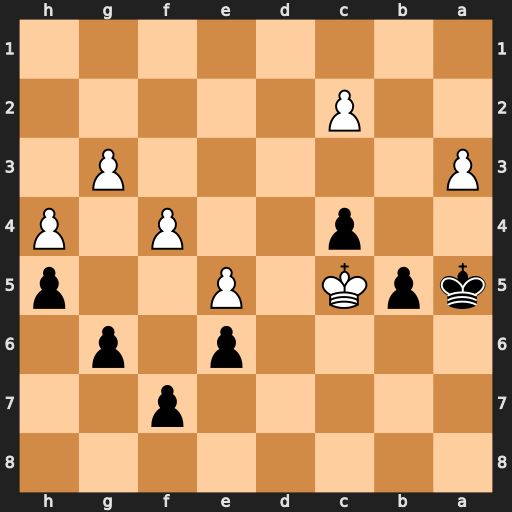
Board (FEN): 8/5p2/4p1p1/kpK1P2p/2p2P1P/P5P1/2P5/8
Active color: b
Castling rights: -
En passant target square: -
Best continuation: Ka4 Kc6 c3